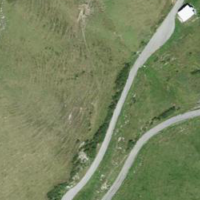
EUNIS habitat code: 23
Species observed at this site:
Alnus alnobetula